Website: lowes
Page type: customer-info-address
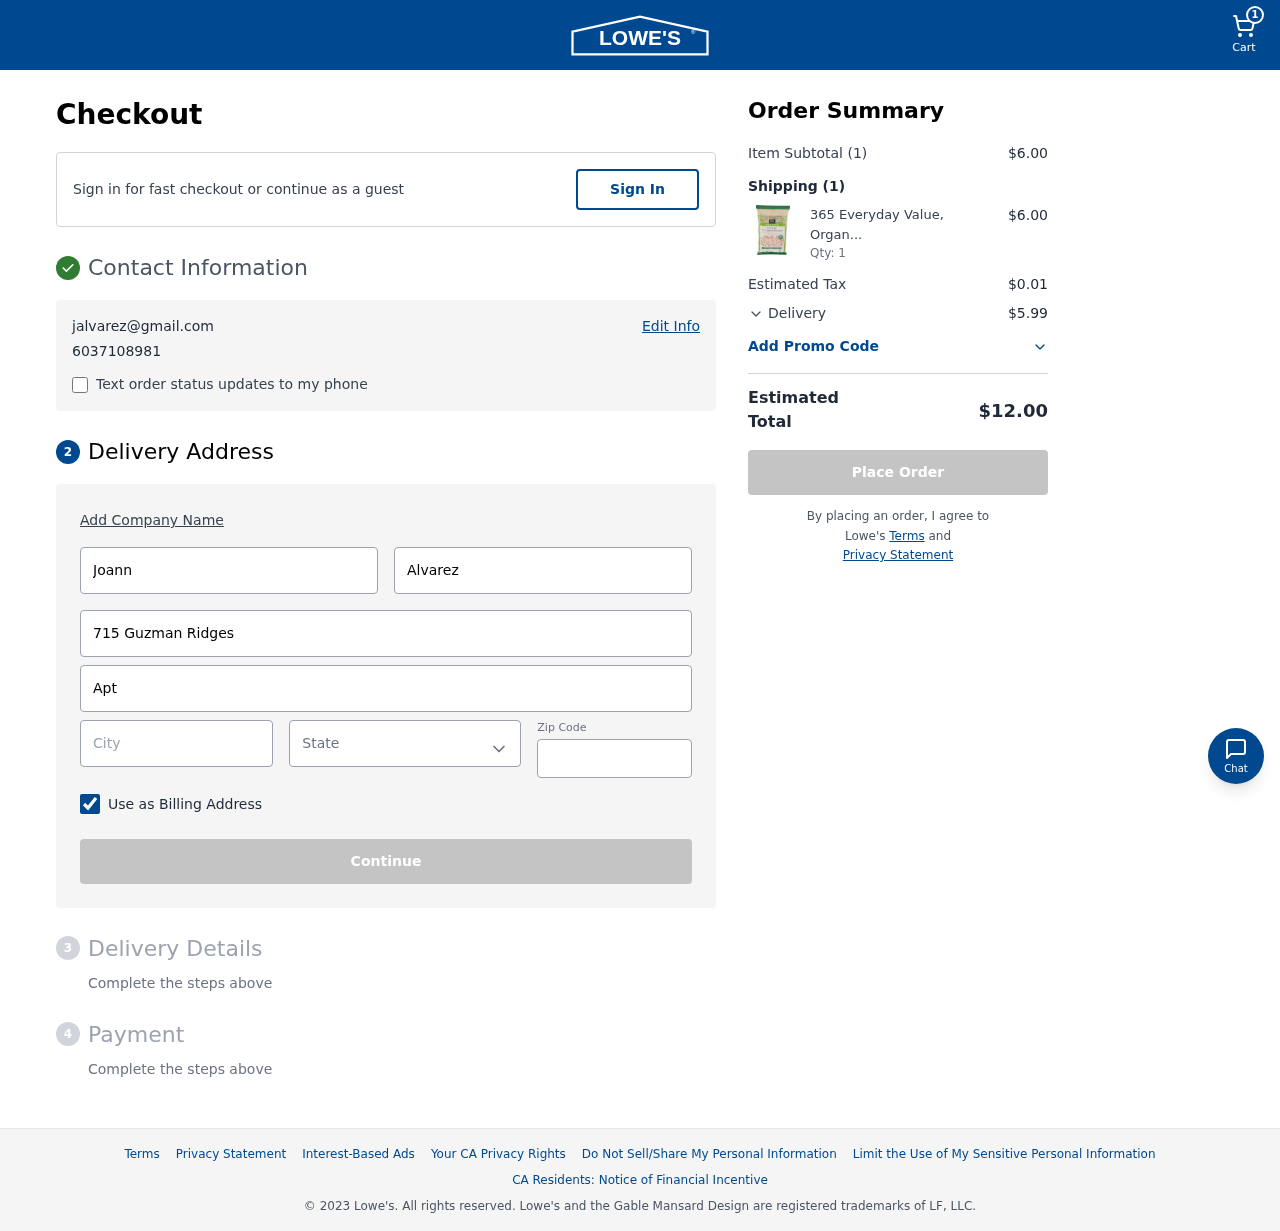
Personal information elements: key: PII_CITY
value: Maureenside
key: PII_EMAIL
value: jalvarez@gmail.com
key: PII_FIRSTNAME
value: Joann
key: PII_LASTNAME
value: Alvarez
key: PII_PHONE
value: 6037108981
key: PII_POSTCODE
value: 69627
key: PII_STATE
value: Illinois
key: PII_STREET
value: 715 Guzman Ridges
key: PII_STREET2
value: Apt. 020
Product elements: key: PRODUCT1_NAME
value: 365 Everyday Value, Organic Crunchy Cinnamon Squares, 28 oz
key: PRODUCT1_QUANTITY
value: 1
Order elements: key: ORDER_NUM_ITEMS
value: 1
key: ORDER_SUBTOTAL
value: $6.00
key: ORDER_NUM_ITEMS2
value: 1
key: ORDER_SUBTOTAL2
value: $6.00
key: ORDER_TAX
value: $0.01
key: ORDER_SHIPPING_COST
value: $5.99
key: ORDER_TOTAL
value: $12.00